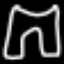
Label: pants